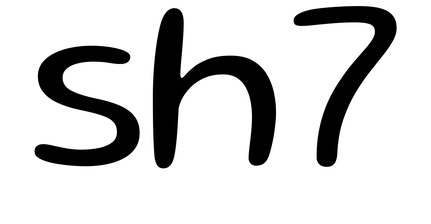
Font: Gluten_Light